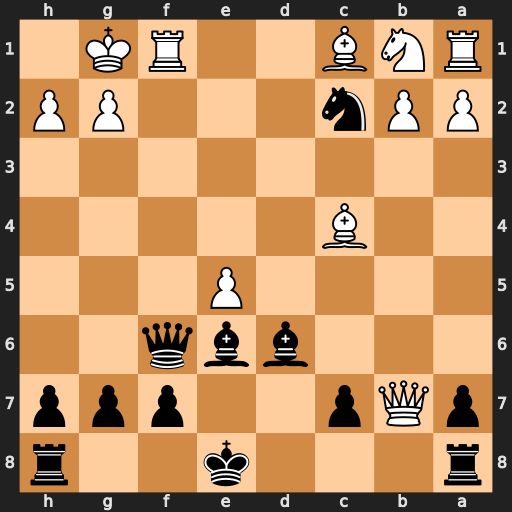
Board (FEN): r3k2r/pQp2ppp/3bbq2/4P3/2B5/8/PPn3PP/RNB2RK1
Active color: b
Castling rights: kq
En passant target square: -
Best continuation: Qxe5